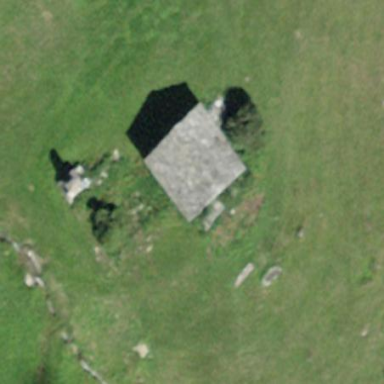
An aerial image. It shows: Rural barn.